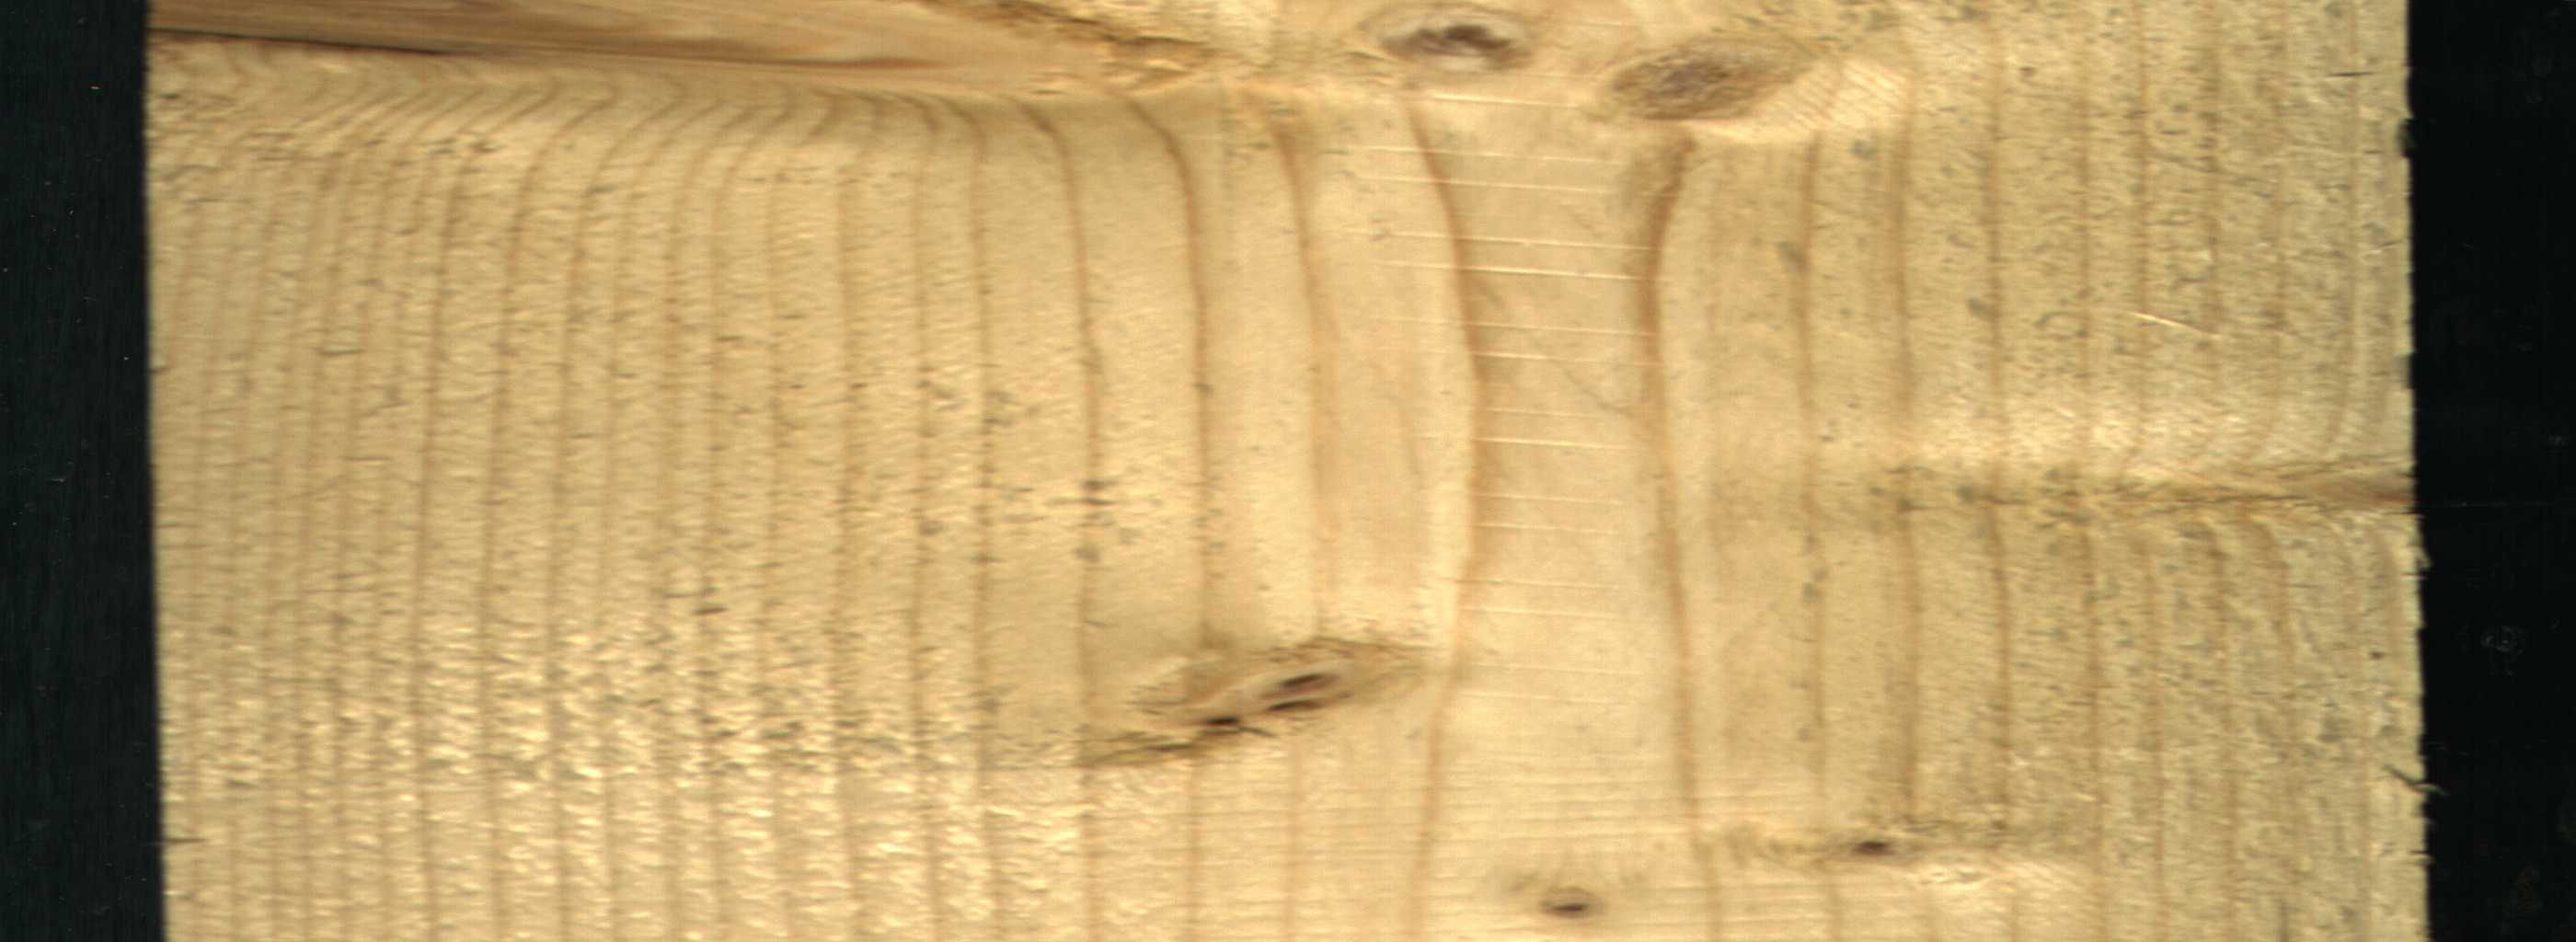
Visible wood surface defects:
Live_Knot
Live_Knot
Live_Knot
Live_Knot
Live_Knot
Live_Knot
Live_Knot